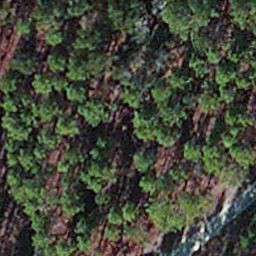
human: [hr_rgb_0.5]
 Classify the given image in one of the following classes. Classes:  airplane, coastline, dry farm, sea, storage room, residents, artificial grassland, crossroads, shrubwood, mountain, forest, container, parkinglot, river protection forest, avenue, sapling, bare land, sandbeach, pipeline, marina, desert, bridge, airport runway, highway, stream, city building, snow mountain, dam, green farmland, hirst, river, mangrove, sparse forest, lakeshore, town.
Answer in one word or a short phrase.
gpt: sapling